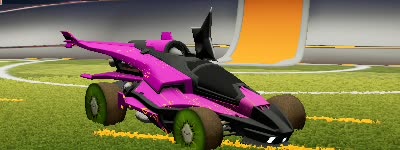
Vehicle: aftershock